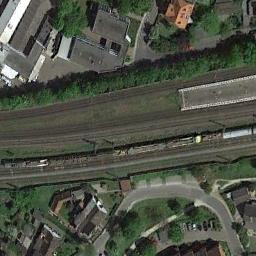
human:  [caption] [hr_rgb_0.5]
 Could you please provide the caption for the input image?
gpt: The railway is next to lines of trees and some houses .

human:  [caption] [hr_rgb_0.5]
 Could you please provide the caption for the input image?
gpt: Many trees and buildings are beside the railway .

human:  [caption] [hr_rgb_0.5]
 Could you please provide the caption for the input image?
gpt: These railways are flanked by some houses .

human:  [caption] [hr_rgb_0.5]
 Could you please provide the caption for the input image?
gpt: There are three parallel railway lines here .

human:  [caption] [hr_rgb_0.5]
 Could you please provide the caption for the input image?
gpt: There are some green trees and buildings beside the railway .